Question: is there a way to display an ImageView progressively from top to down,
like this:

Sorry for the crappy animation.
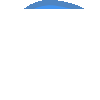
Answer: I'm not very familiar with android animations, but one(a little hackish) way is to wrap the image in a 'ClipDrawable' and animate its 'level' value. For example:
'''
<ImageView
android:id="@+id/imageView1"
android:layout_width="match_parent"
android:layout_height="match_parent"
android:src="@drawable/clip_source" />
'''
Where 'clip_source' is a drawable:
'''
<?xml version="1.0" encoding="utf-8"?>
<clip xmlns:android="http://schemas.android.com/apk/res/android"
android:clipOrientation="vertical"
android:drawable="@drawable/your_own_drawable"
android:gravity="bottom" />
'''
Then in code you would have:
'''
// a field in your class
private int mLevel = 0;
ImageView img = (ImageView) findViewById(R.id.imageView1);
mImageDrawable = (ClipDrawable) img.getDrawable();
mImageDrawable.setLevel(0);
mHandler.post(animateImage);
'''
The 'animateImage' is a 'Runnable' object:
'''
private Runnable animateImage = new Runnable() {
@Override
public void run() {
doTheAnimation();
}
};
'''
and the 'doTheAnimation' method:
'''
private void doTheAnimation() {
mLevel += 1000;
mImageDrawable.setLevel(mLevel);
if (mLevel <= 10000) {
mHandler.postDelayed(animateImage, 50);
} else {
mHandler.removeCallbacks(animateImage);
}
}
'''